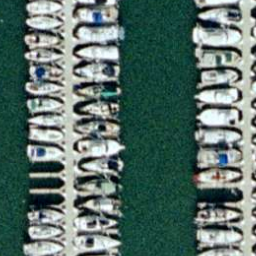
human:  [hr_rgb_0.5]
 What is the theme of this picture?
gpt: harbor

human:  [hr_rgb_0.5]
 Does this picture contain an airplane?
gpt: no

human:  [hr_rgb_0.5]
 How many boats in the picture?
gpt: thirty-seven

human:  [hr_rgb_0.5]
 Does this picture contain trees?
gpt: no

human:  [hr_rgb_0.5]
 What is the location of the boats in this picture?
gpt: left and right